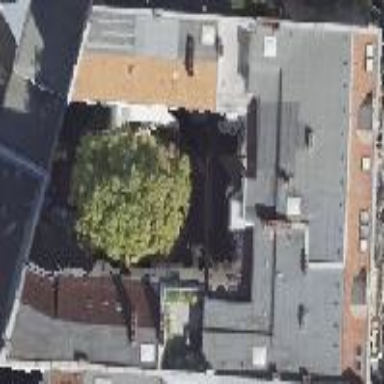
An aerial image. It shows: Unique apartment building with double saltbox roof shape.